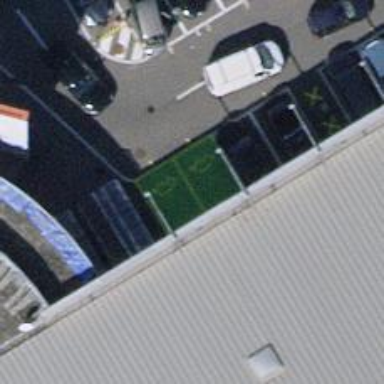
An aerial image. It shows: Charging station.